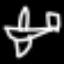
Label: airplane